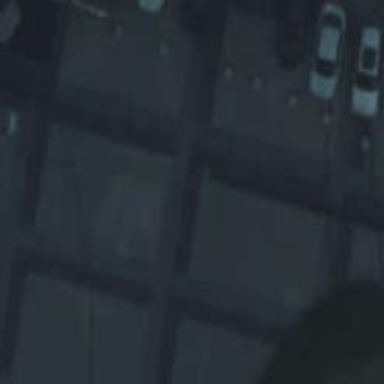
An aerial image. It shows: Sidewalk made of paving stones.